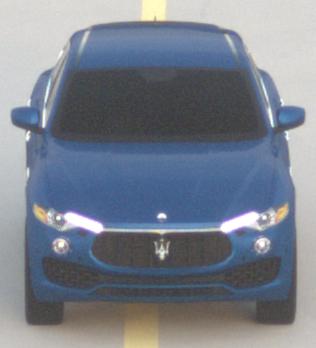
Make: Maserati
Model: Levante GT Hybrid
Detailed model: Levante
Model produced from: 2021/07
Model produced until: 2022/10
Doors: 4
Color: blue
Road condition: dry road
Daytime: sunrise or sunset
Contrast: low contrast